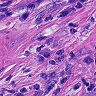
Metastatic tissue present: yes